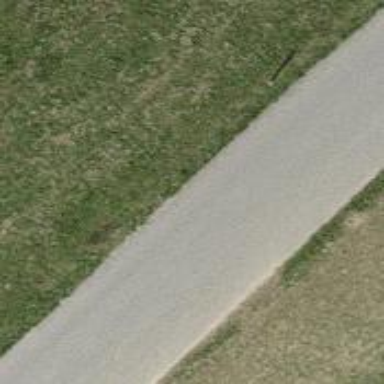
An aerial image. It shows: Passing place on the road.